Question: How do you get Internet Explorer 6 and 7 to not literally interpret whitespace and line breaks in HTML list items? In the image below, I have marked the undesired whitespace in red. I would prefer to not squeeze everything into one giant line of code. It's very hard to read that way. Is there a CSS alternative?

'''
<ol>
<li>

Sentence 1
Sentence 2
</li>
<li>

sentence
</li>
<li>
sentence
</li>
</ol>
'''
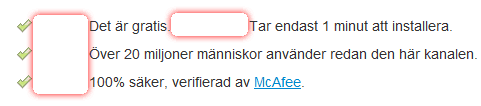
Answer: Here is some useful information <URL>